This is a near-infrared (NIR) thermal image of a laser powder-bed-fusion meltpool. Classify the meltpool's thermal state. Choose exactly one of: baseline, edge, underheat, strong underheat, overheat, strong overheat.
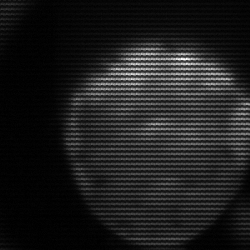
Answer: edge